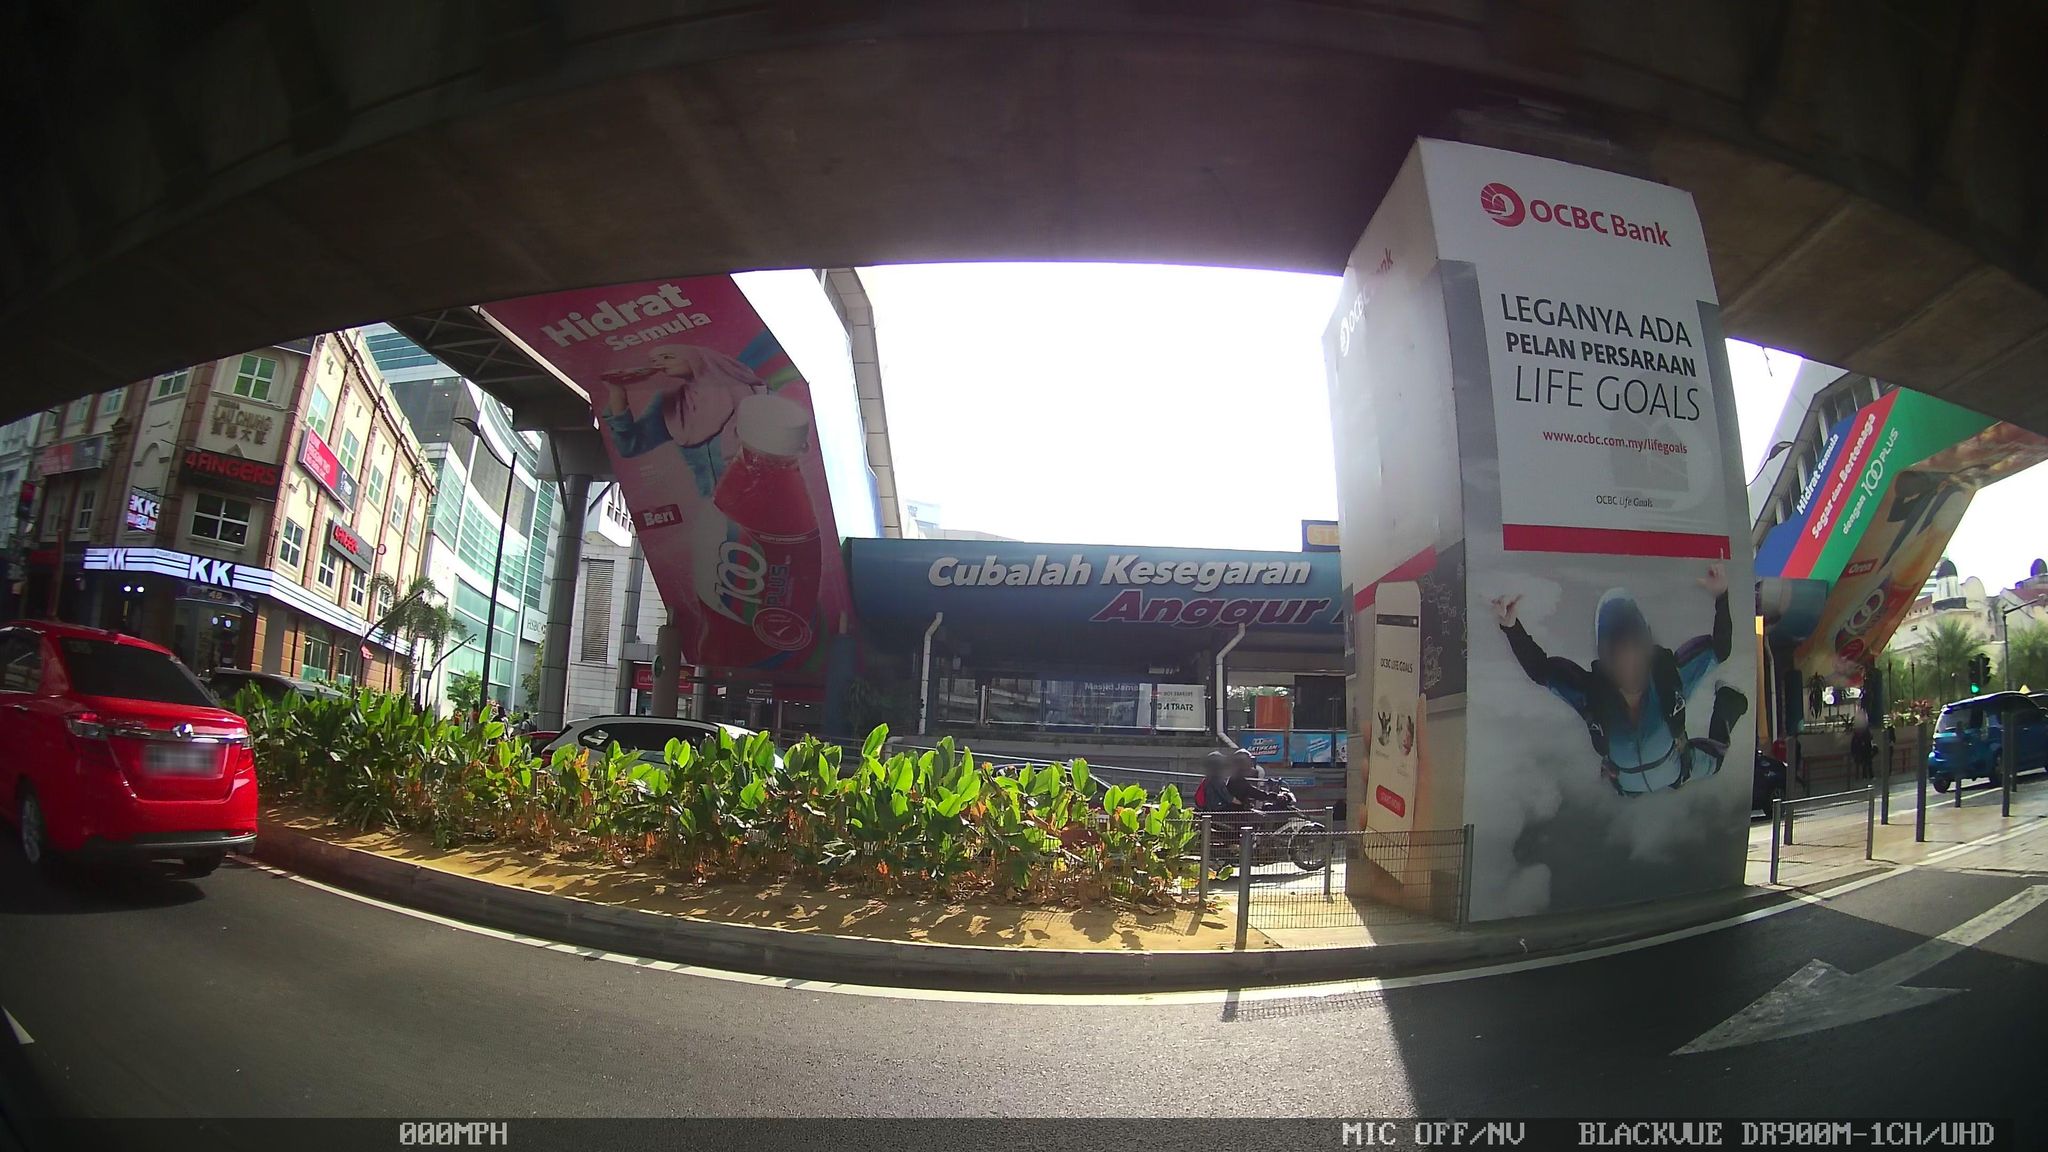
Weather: clear
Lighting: day
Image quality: good
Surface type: driving surface
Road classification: footway, steps, corridor
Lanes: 2
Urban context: urban centre
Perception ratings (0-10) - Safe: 5.18, Lively: 6.88, Beautiful: 2.48, Boring: 4.04, Depressing: 7.09, Wealthy: 7.86